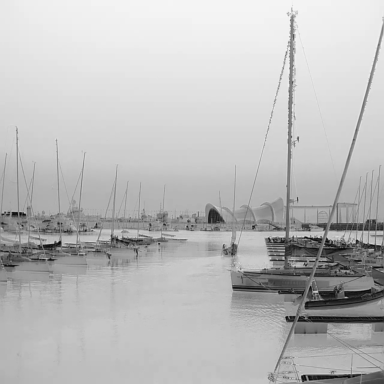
There are nine sailboats in the infrared image.